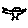
Label: bird